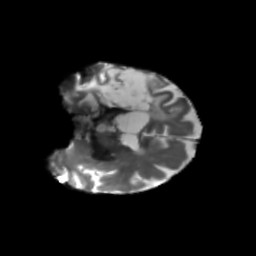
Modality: T2w
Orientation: coronal
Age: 56
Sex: male
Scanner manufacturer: siemens
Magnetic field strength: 3 T
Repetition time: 5.25 s
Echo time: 0.08 s